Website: apple
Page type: customer-info-address
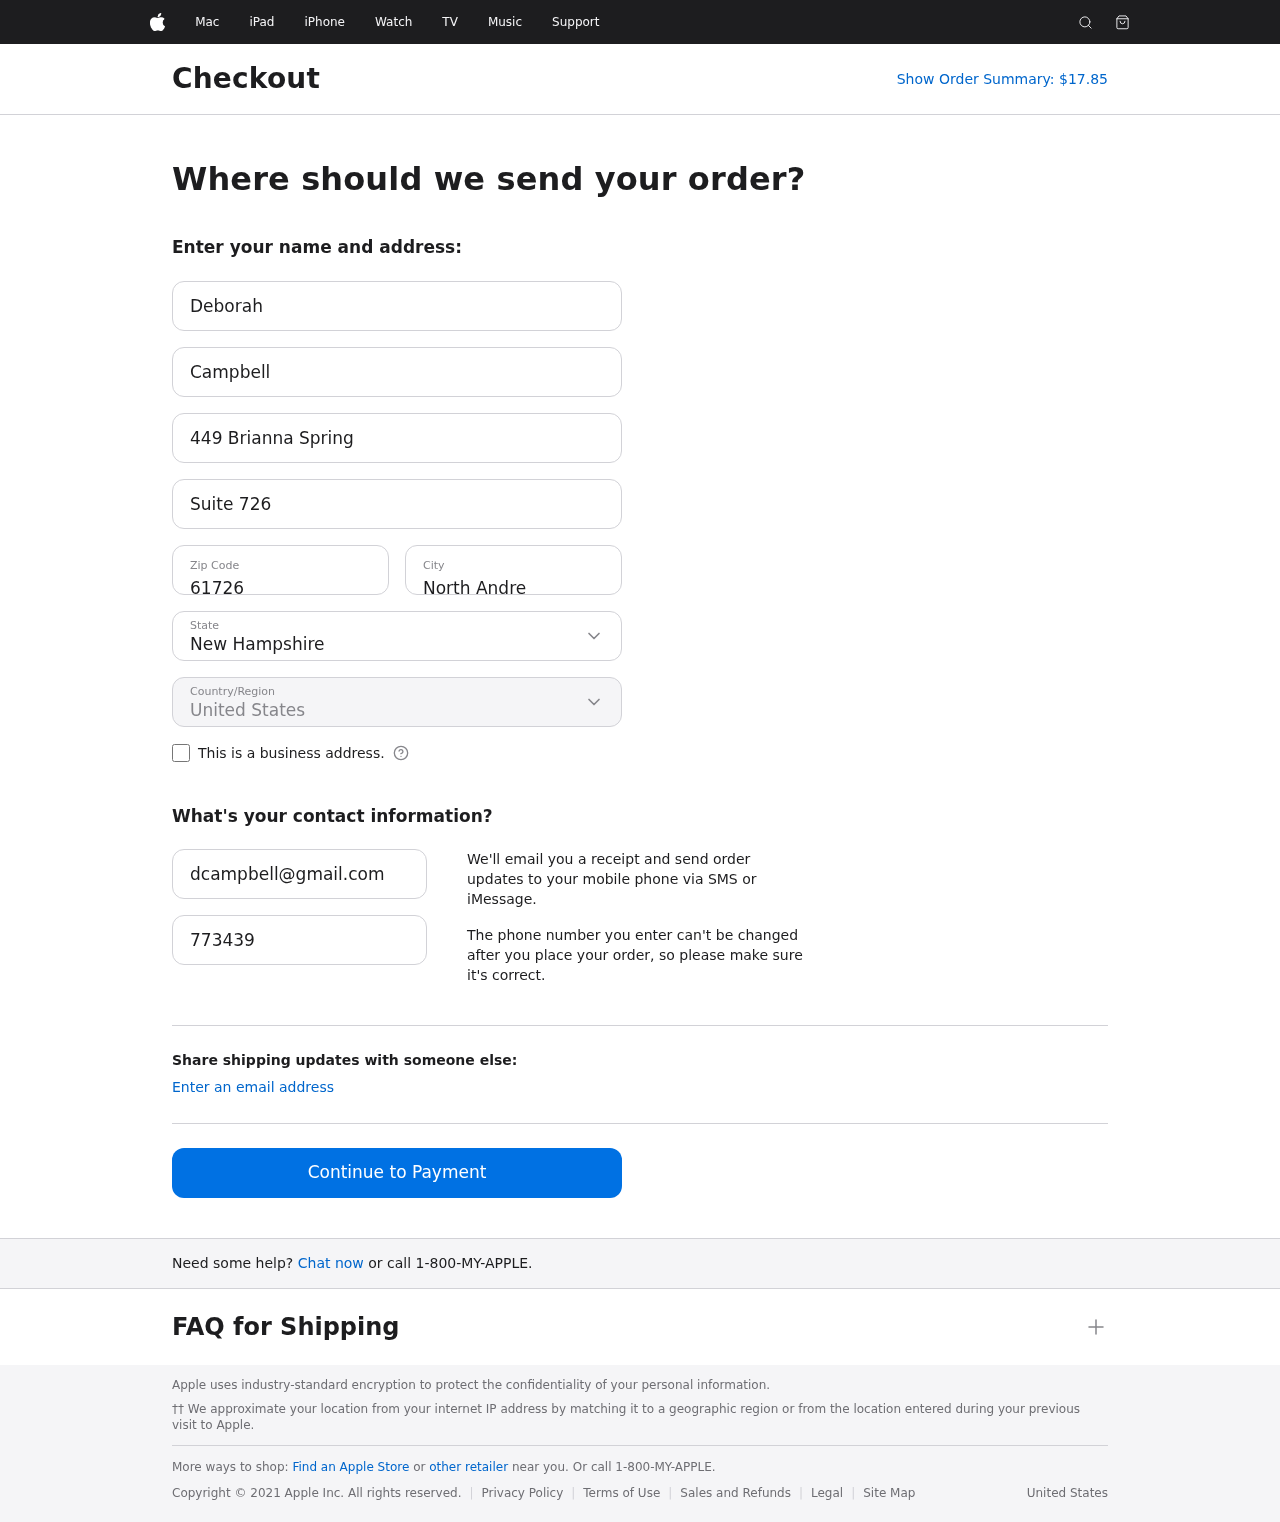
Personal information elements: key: PII_CITY
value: North Andre
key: PII_COUNTRY
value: United States
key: PII_EMAIL
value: dcampbell@gmail.com
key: PII_FIRSTNAME
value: Deborah
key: PII_LASTNAME
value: Campbell
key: PII_PHONE
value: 7734395206
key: PII_POSTCODE
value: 61726
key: PII_STATE
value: New Hampshire
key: PII_STREET
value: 449 Brianna Spring
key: PII_STREET2
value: Suite 726
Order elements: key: ORDER_TOTAL
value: Show Order Summary: $17.85